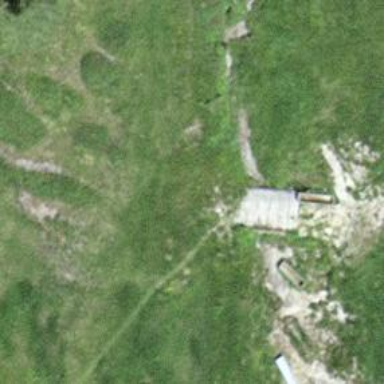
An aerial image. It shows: Path leading to bridge.